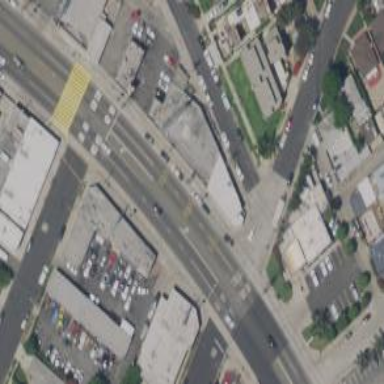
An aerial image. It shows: Primary highway with asphalt surface. It is bordered by commercial establishments.